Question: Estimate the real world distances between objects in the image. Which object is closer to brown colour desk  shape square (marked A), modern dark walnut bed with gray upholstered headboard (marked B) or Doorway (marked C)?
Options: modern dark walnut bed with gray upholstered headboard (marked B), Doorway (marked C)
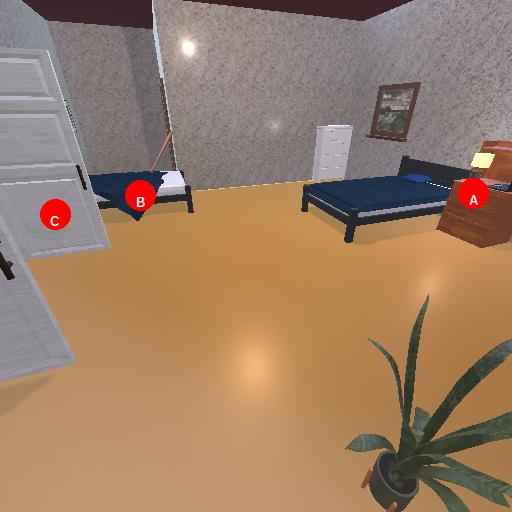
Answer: modern dark walnut bed with gray upholstered headboard (marked B)